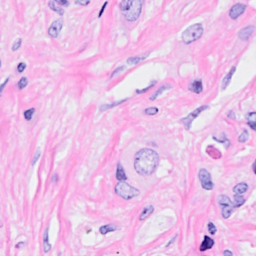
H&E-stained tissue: Breast